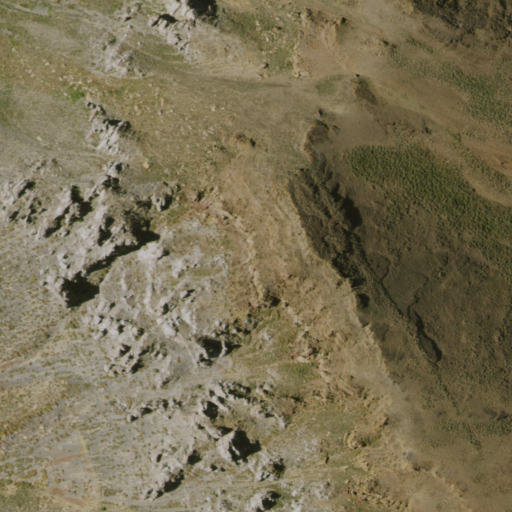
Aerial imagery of mountain in Nevada named China Mountain containing shrub and evergreen forest